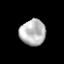
Tissue: prostate
Cell type: T cells
Senescence score: 0.3516
Nuclear area (px): 643
Mean DAPI intensity: 186.465